Question: In my application I have to add 8 buttons on a navigation bar..So it's very much normal that these button should be in a view and there should be one previous and next button. When i will press the next button then using animation it will show the next buttons whose are out of the view and same as for previous button.
For Details:
1. UINavigation Bar -> leftBaritem[previous button] + view + rightBaritem[next button];
2. view will contain 8 buttons. If I explain again then it should be look like this:
> Previous + | A | B | C | D | E | F | G | H + next
when I will press
> next
then it will show like this:
> previous + | B | C | D | E | F | G | H + next
like this for
> previous
button.
EDIT:
In this picture there are three button in a view but i have six button to add on the view "Dashbord , order , Product". Now when i will press ">" or "<" or left/right bar items then it will show the buttons of the nav bar which are out of the view.

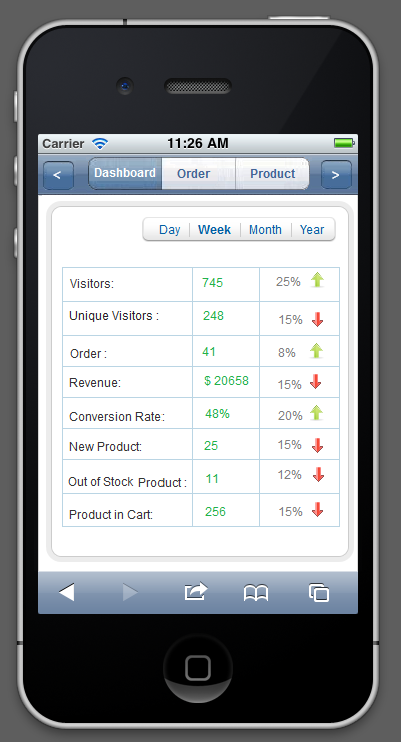
Answer: I have solve this problem slightly different way....
In 'viewDidLoad' I have take a 'scrollView' and called my function
'''
menuScrollView = [[UIScrollView alloc] initWithFrame:CGRectMake(0,0,320,40)];
menuScrollView.showsHorizontalScrollIndicator = FALSE;
menuScrollView.showsVerticalScrollIndicator = FALSE;
menuScrollView.bounces = TRUE;
[self createMenuWithButtonSize:CGSizeMake(70.0, 30.0) withOffset:20.0f noOfButtons:7];
'''
Then in my 'function' i have created my menu 'buttons' which will be look like buttons on a 'navigation bar'
'''
-(void)createMenuWithButtonSize:(CGSize)buttonSize withOffset:(CGFloat)offset noOfButtons:(int)totalNoOfButtons{
NSLog(@"inserting into the function for menu bar button creation");
for (int i = 0; i < totalNoOfButtons; i++) {
UIButton *button = [UIButton buttonWithType:UIButtonTypeCustom];
[button addTarget:self action:@selector(mybuttons:) forControlEvents:UIControlEventTouchUpInside];
if(i==0){
[button setTitle:[NSString stringWithFormat:@"Dashboard"] forState:UIControlStateNormal];//with title
}
else if(i==1){
[button setTitle:[NSString stringWithFormat:@"Order"] forState:UIControlStateNormal];//with title
}
else if(i==2){
[button setTitle:[NSString stringWithFormat:@"Product"] forState:UIControlStateNormal];//with title
}
else if(i==3){
[button setTitle:[NSString stringWithFormat:@"Customers"] forState:UIControlStateNormal];//with title
}
else if(i==4){
[button setTitle:[NSString stringWithFormat:@"Content"] forState:UIControlStateNormal];//with title
}
else if(i==5){
[button setTitle:[NSString stringWithFormat:@"Site Analysis"] forState:UIControlStateNormal];//with title
}
else if(i==6){
[button setTitle:[NSString stringWithFormat:@"Store Settings"] forState:UIControlStateNormal];//with title
}
else if(i==7){
[button setTitle:[NSString stringWithFormat:@"CMS Settings"] forState:UIControlStateNormal];//with title
}
button.frame = CGRectMake(i*(offset+buttonSize.width), 8.0, buttonSize.width, buttonSize.height);
button.clipsToBounds = YES;
button.showsTouchWhenHighlighted=YES;
button.layer.cornerRadius = 0;//half of the width
//button.layer.borderColor=[UIColor clearColor];
button.layer.backgroundColor=[UIColor blueColor].CGColor;
button.titleLabel.font = [UIFont systemFontOfSize:10];
button.layer.borderWidth=0.0f;
button.tag=i;
[menuScrollView addSubview:button];
}
menuScrollView.contentSize=CGSizeMake((buttonSize.width + offset) * totalNoOfButtons, buttonSize.height);
[self.view addSubview:menuScrollView];
}
'''
and it solves...Happy Coding... :))